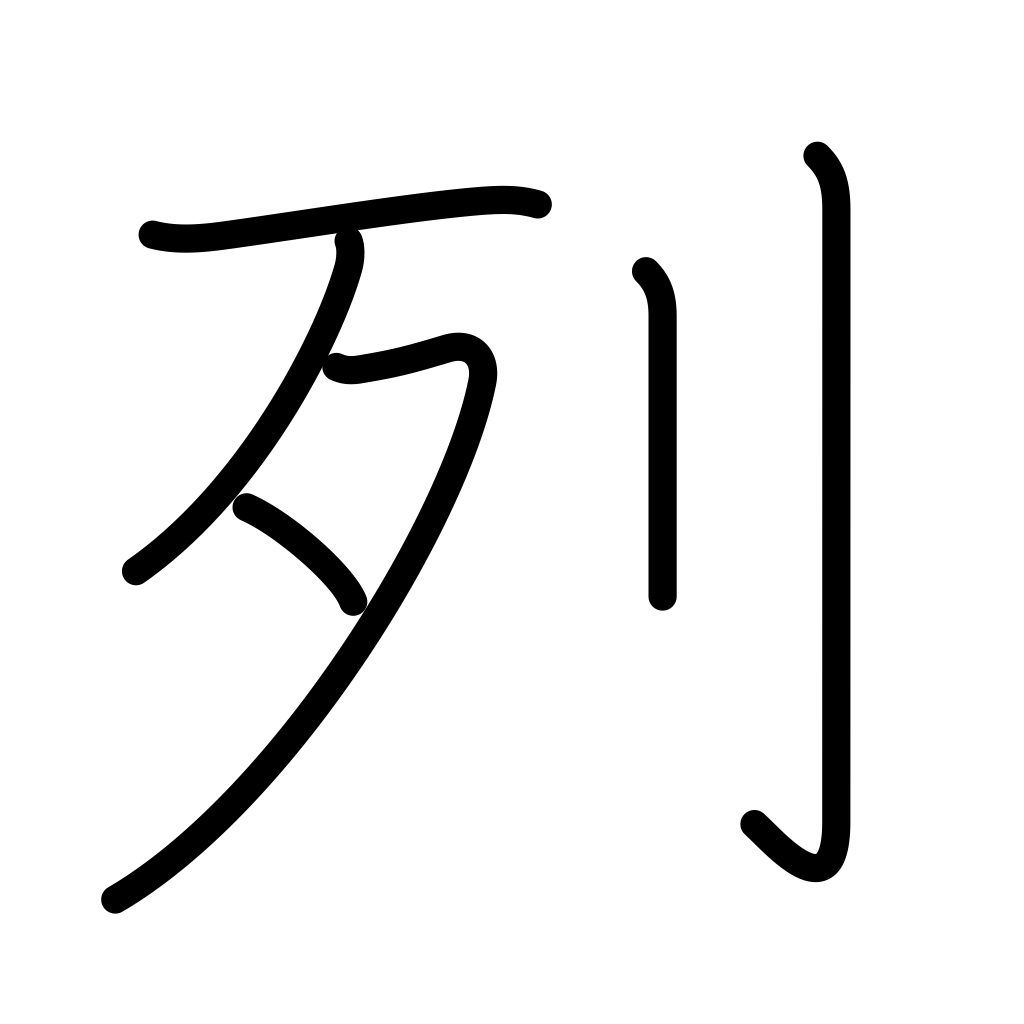
Meaning: file, row, rank, tier, column